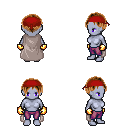
a pixel art fantasy rpg character, female body template, dark elf, purple skin, gray cape, magenta pants, brown parted hairstyle, red bandana, gold gloves, four views (front, back, left, right), 2x2 character sprite sheet, small pixel art, hard edges, no anti-aliasing